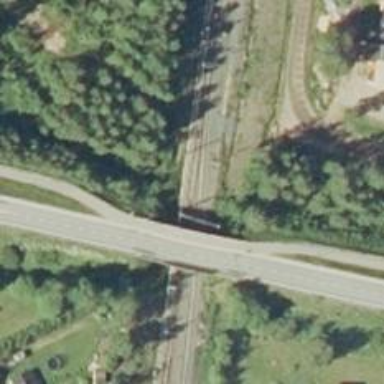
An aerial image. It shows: Railway with continuous electrified contact line.